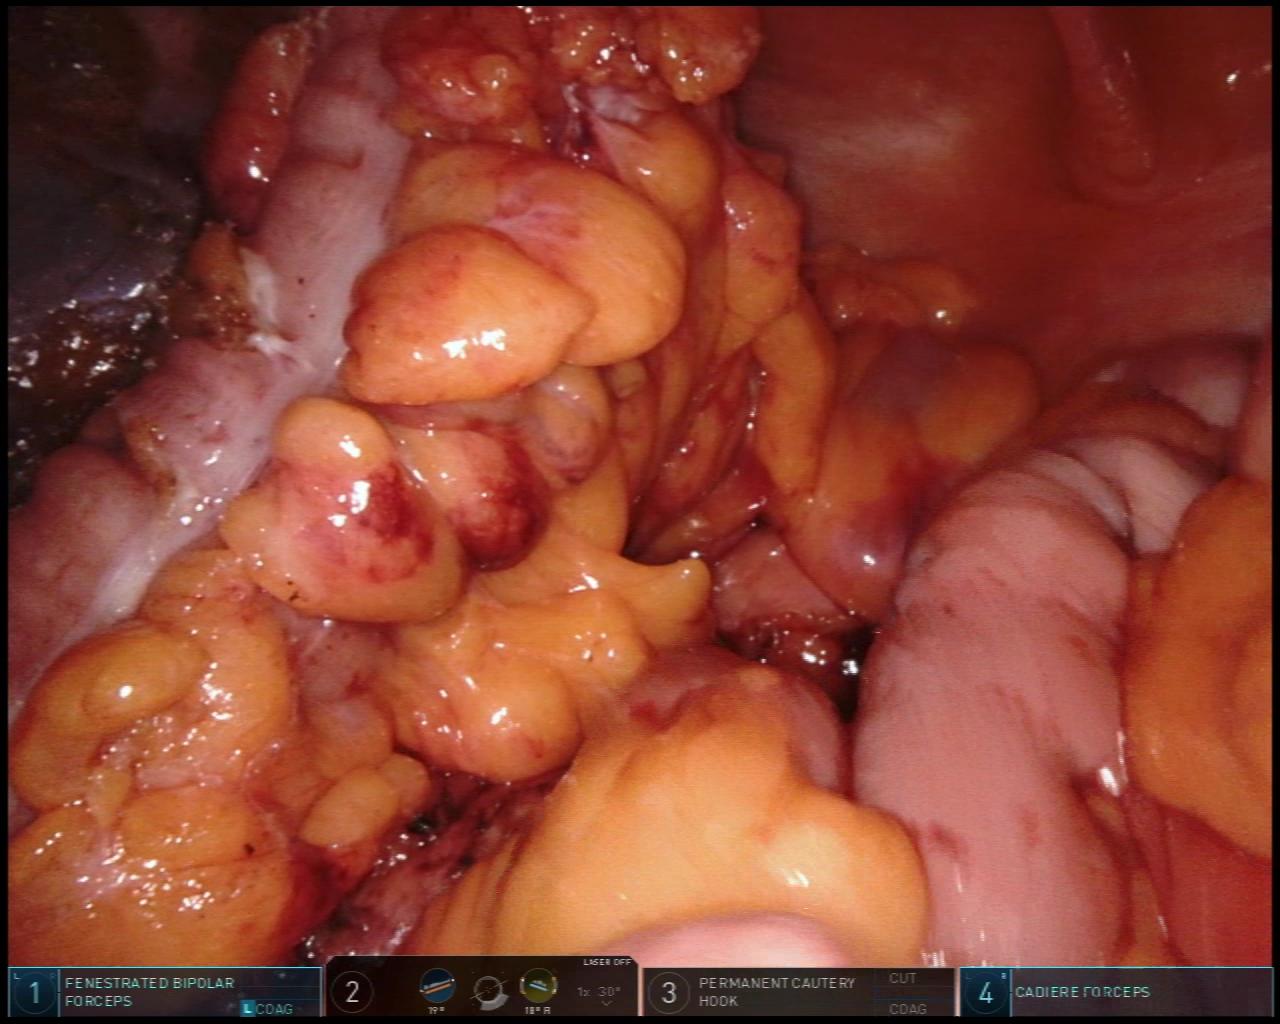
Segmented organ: abdominal_wall
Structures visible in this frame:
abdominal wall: yes
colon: yes
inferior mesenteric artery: no
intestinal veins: no
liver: no
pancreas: no
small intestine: yes
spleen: no
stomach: no
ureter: no
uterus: no
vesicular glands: no